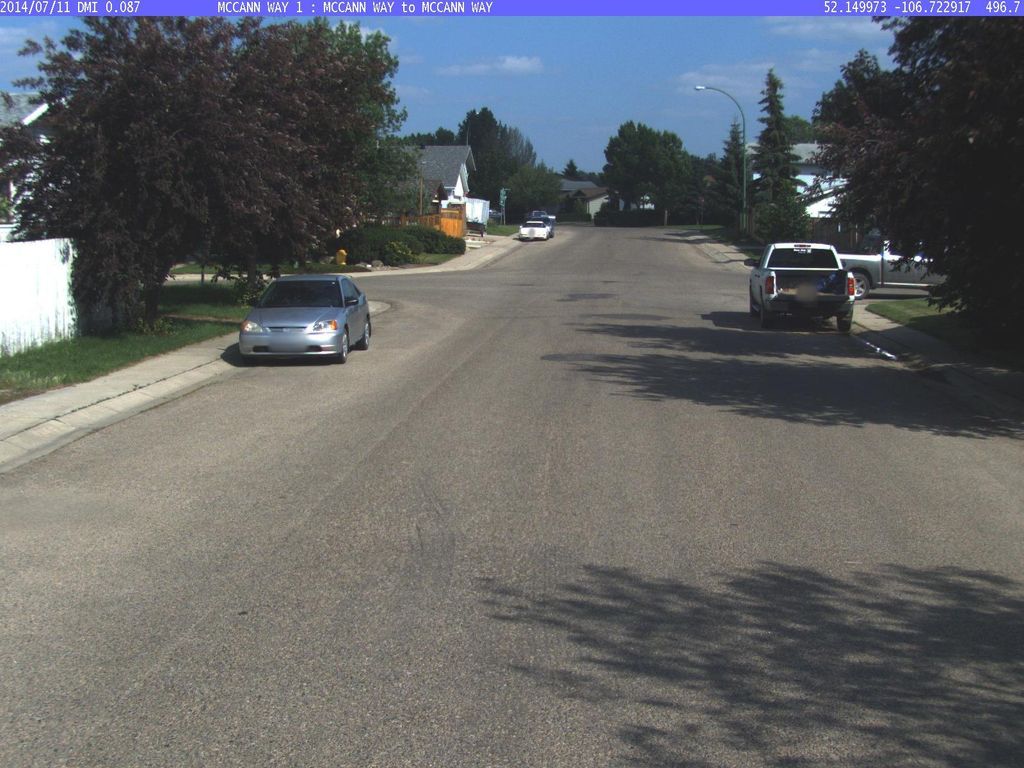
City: saskatoon